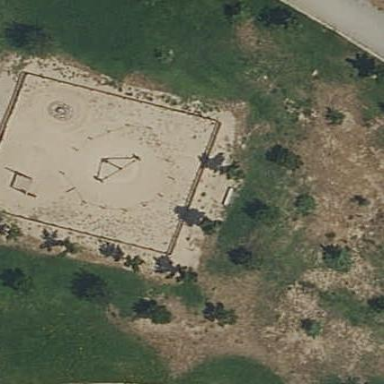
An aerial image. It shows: Playground area for leisure activities on the land.